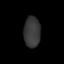
Tissue: lung
Cell type: Epithelial cells
Senescence score: 0.1187
Nuclear area (px): 497
Mean DAPI intensity: 55.897